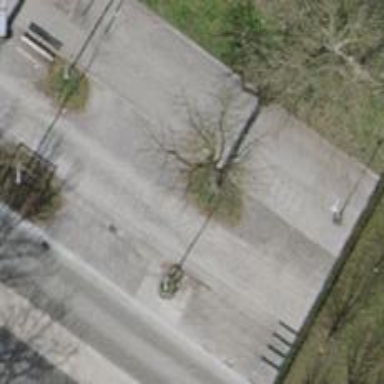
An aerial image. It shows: Avenue of trees.